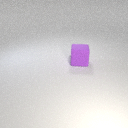
large purple rubber cube